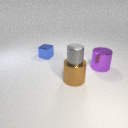
small blue metal cube behind large brown metal cylinder